Question: At each time, any colored ball can be exchanged with the white ball. How many such exchanges are needed at least to make all the red balls arranged in front of the blue balls and blue balls in front of the yellow balls (white ball positions are arbitrary)?
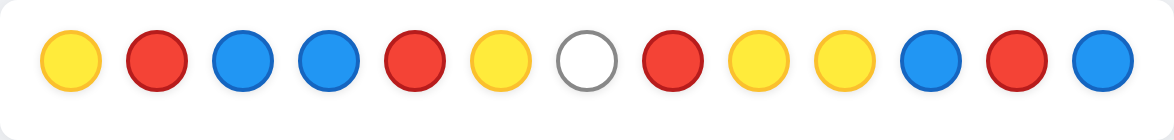
Answer: 9